Question: My JSP page was working before, but out of no where an error occurred. It was working but suddenly some error occurred. The following is the code to which error occurred. Can someone help me.
I couldn't understand the error, I closed eclipse and tried again, but it's not working. At the same time other JSP pages are working.
'''
<%@ page language="java" contentType="text/html; charset=ISO-8859-1"
pageEncoding="ISO-8859-1"%>
<!DOCTYPE html PUBLIC "-//W3C//DTD HTML 4.01 Transitional//EN"
"http://www.w3.org/TR/html4/loose.dtd">
<html>
<head>
<meta http-equiv="Content-Type" content="text/html; charset=ISO-8859-1">
<link rel="stylesheet" href="css/style.css" type="text/css" media="all" />
<style>
.dropdown { position: relative; display: inline-block; }
.dropdown-content { display: none; position: absolute; }
.dropdown:hover .dropdown-content { display: block; }
</style>
<script src="../bootstrap1/js/jquery-1.11.2.min.js"></script>
</head>
<body>
<!-- Header -->
<%
HttpSession sess = request.getSession();
String admin = sess.getAttribute("admin").toString();
%>
<div id="header">
<div class="shell">
<!-- Logo + Top Nav -->
<div id="top">
<h1><a href="#">Share360</a></h1>
<div id="top-navigation">
Welcome <b><%out.println(admin); %></b>
<span>|</span>
<a href="../profile.jsp">Profile Settings</a>
<span>|</span>
<a href="../login.jsp">Log out</a>
</div>
</div>
<!-- End Logo + Top Nav -->
<!-- Main Nav -->
<div id="navigation">
<ul>
<li><a href="mainpage.jsp" class="active"><span>Dashboard</span>
</a></li>
<div class="dropdown">
</div>
</div>
'''
The error is as below:

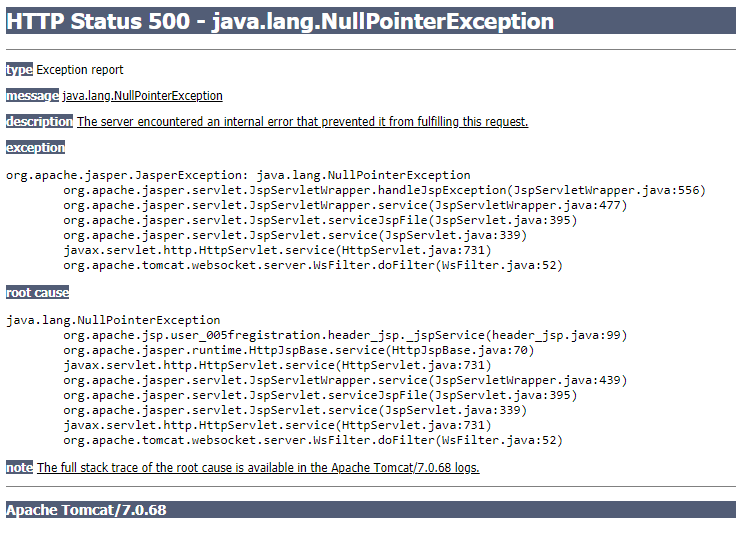
Answer: Check out your server stuff. HTTP 500 error code is for Internal Server Error. The 500 status code, or Internal Server Error, means that server cannot process the request for an unknown reason.